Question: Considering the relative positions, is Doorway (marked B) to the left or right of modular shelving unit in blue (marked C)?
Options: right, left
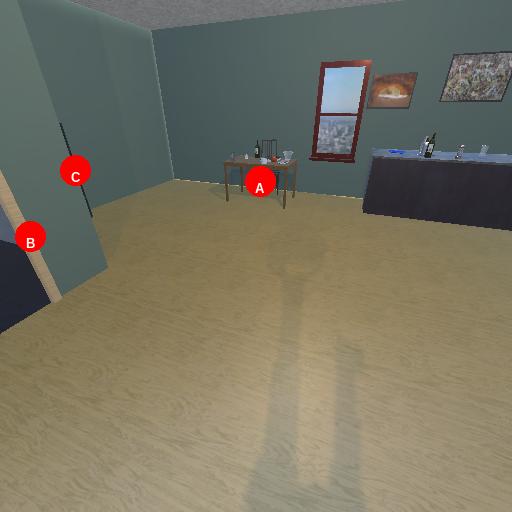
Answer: right